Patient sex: M
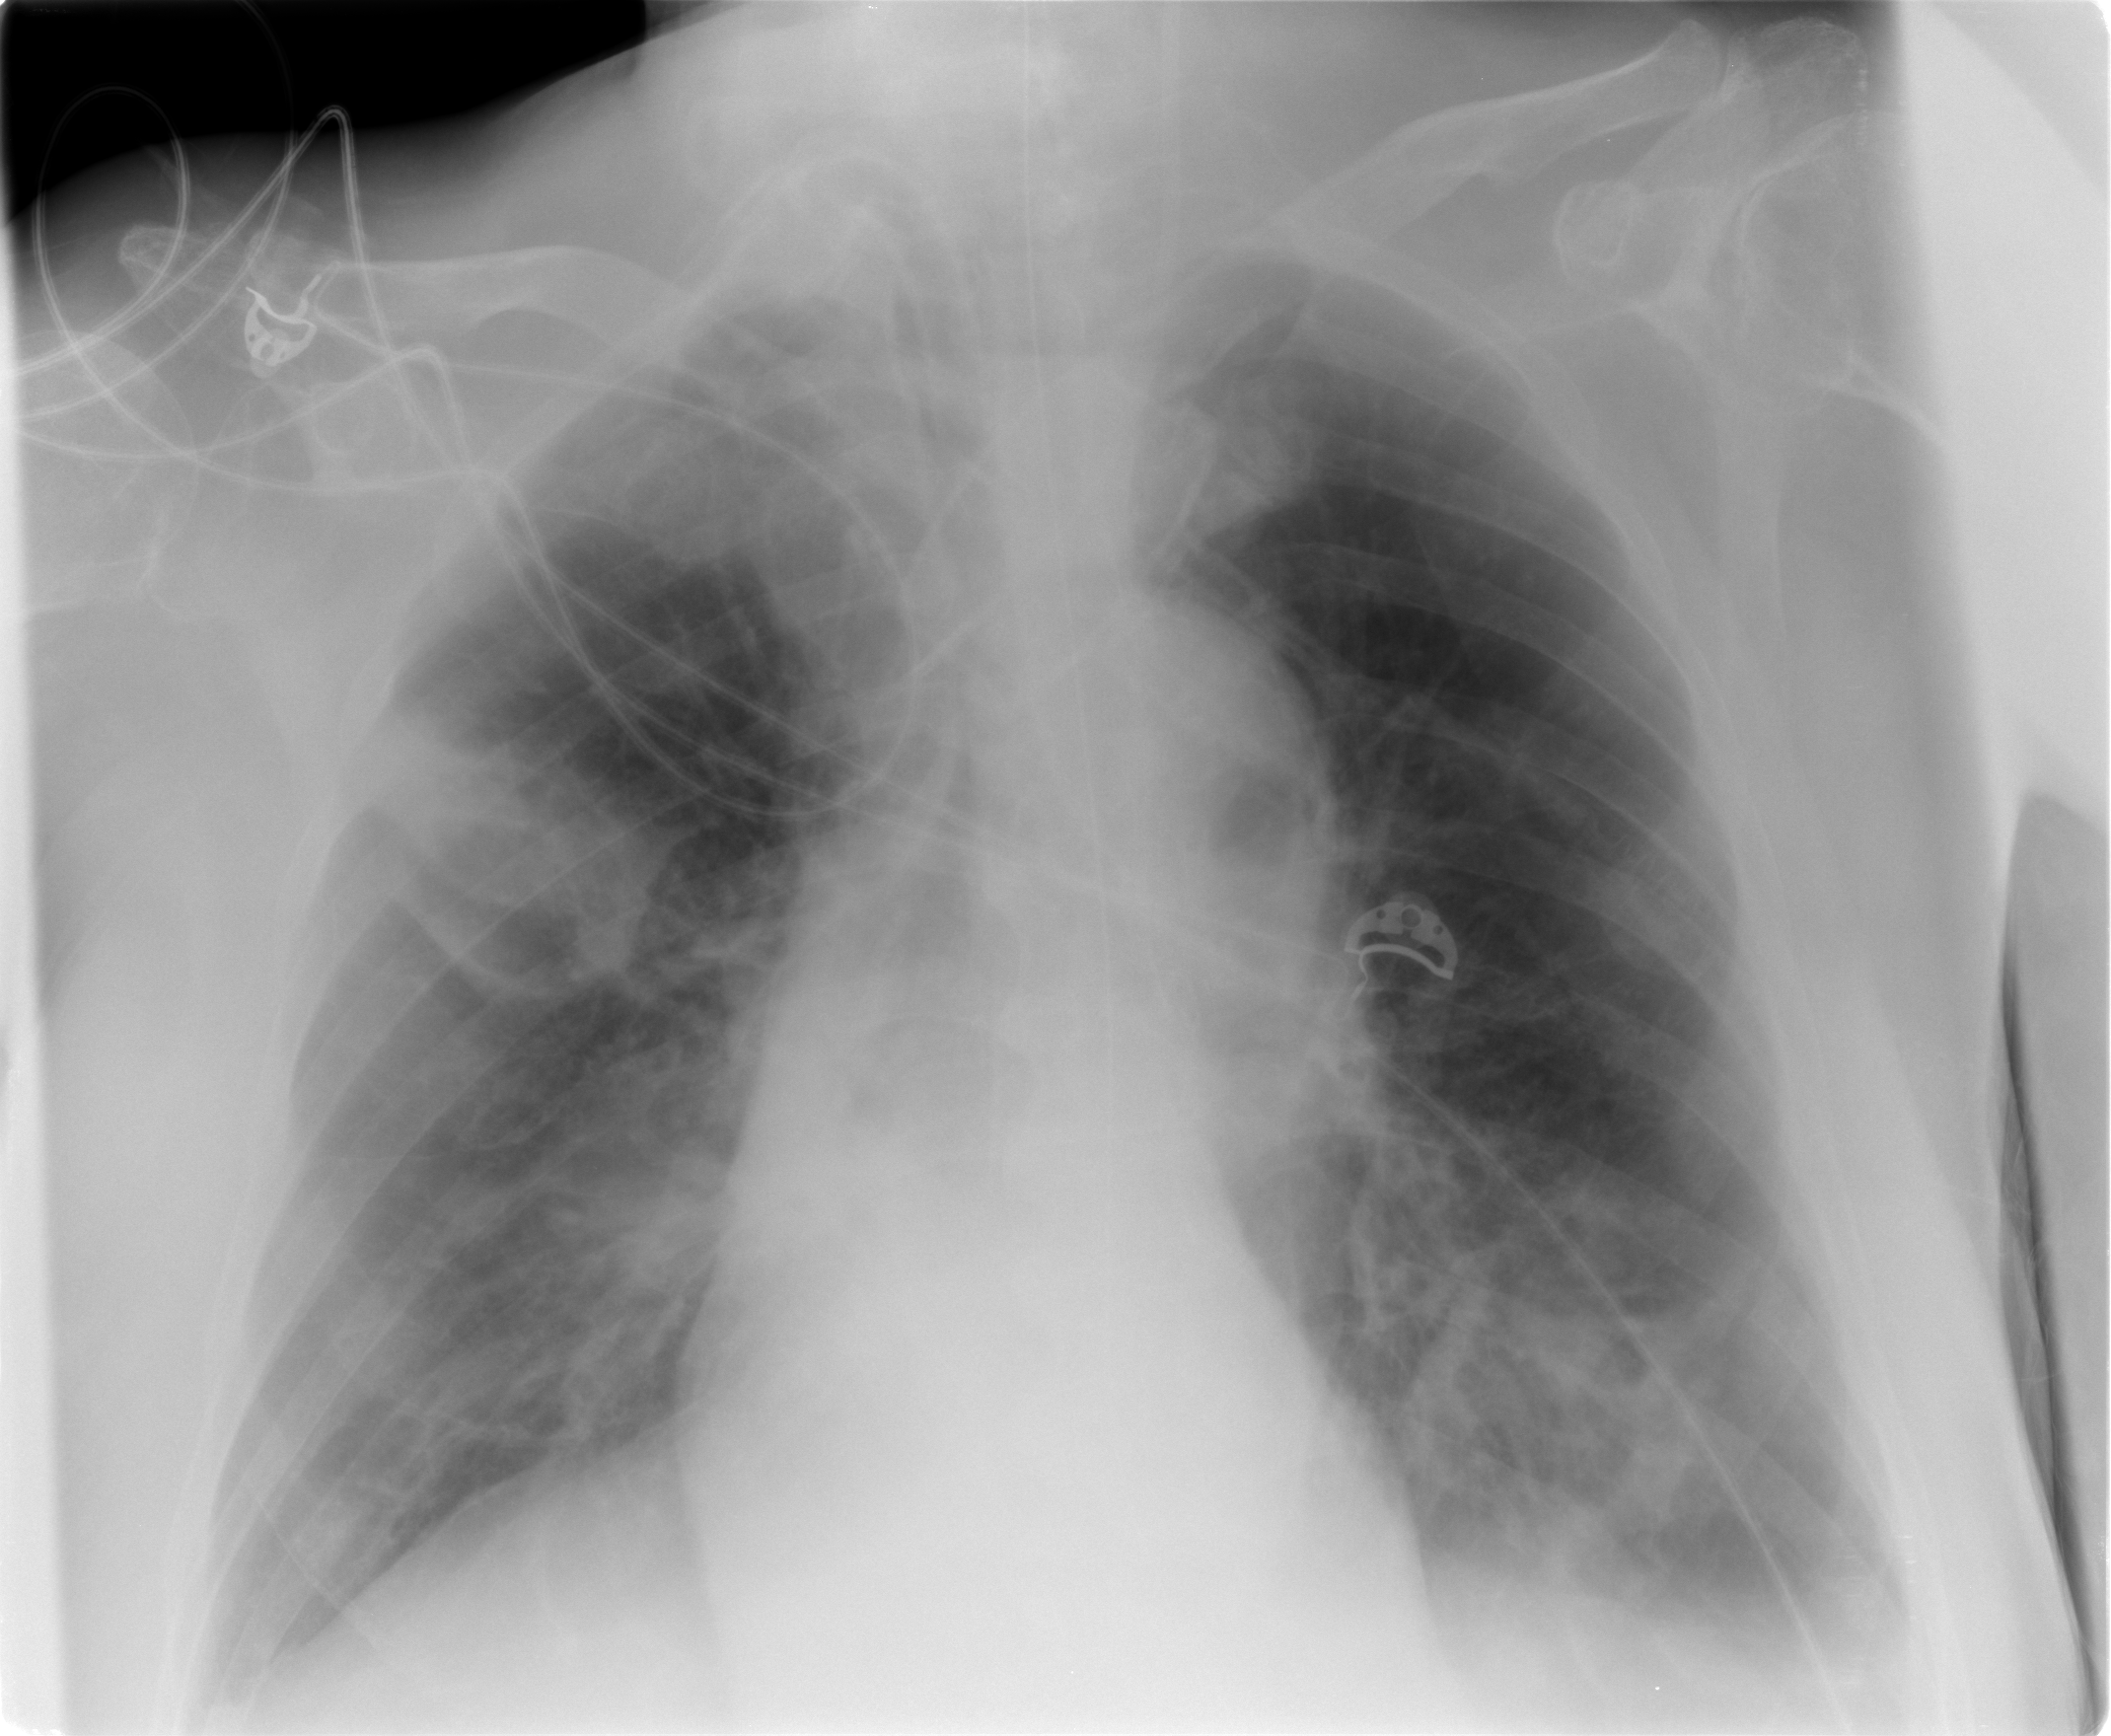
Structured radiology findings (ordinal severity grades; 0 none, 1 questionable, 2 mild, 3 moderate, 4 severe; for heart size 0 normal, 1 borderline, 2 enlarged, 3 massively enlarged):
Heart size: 0
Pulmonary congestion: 1
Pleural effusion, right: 1
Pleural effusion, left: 2
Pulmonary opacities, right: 3
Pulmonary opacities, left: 3
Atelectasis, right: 2
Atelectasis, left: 2